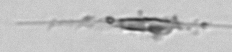
Label: Cylindrotheca